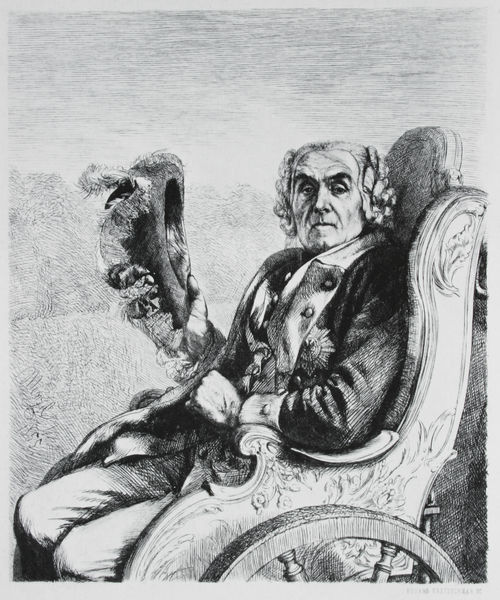
Titel: Aus König Friedrichs Zeit. Kriegs- und Friedens-Helden - Heinrich August Freiherr de la Motte-Fouqué, preußischer General
Künstler: Adolph Menzel
Standort: Berlin
Institution: Staatliche Museen zu Berlin, Kupferstichkabinett
Schlagwörter: feder, hand, himmel, mann, schatten, weiß, landschaft, sitzen, frankreich, grau, hintergrund, holz, hut, kreide, licht, mund, nase, schwarz, skizze, stuhl, stützen, zeichnung, blick, ornament, alt, anzug, hose, jacke, mütze, arm, arme, augen, barock, falten, federn, gesicht, halten, kragen, sehen, bildnis, herr, hände, portrait, porträt, rückenlehne, signatur, gold, haare, mantel, reich, sessel, rokkoko, augenbrauen, frontal, lippen, locken, garten, ranken, beine, federbusch, perücke, wangen, lehne, sitz, alter mann, hosen, grafik, graphik, linien, kutsche, speichen, rad, wagenrad, friedrich, krieg, kaiser, kissen, könig, polster, ernst, streng, brauen, ornamente, angelehnt, deutsch, knie, knöpfe, gehrock, jackett, knopfleiste, revers, tusche, alter, krank, lehnstuhl, stern, kohle, druck, radierung, stich, militär, schwarzweiß, uniform, faust, bleistift, adeliger, bruststern, dreispitz, manschette, manschetten, orden, fürst, schnitzerei, eingefallen, runzeln, knopfreihe, beschlag, kupferstich, schwwarzweiß, fritz, schraffierung, gruß, preußen, gedrechselt, geschnitzt, minister, perrücke, preussisch, grüßen, knöfpe, hochmut, rollstuhl, hutfeder, lahm, veteran, ehrwürdig, gelähmt, karosse, stütz, alter fritz, alte fritz, t, hg, 1855, #locken, schnitzereo, friederich